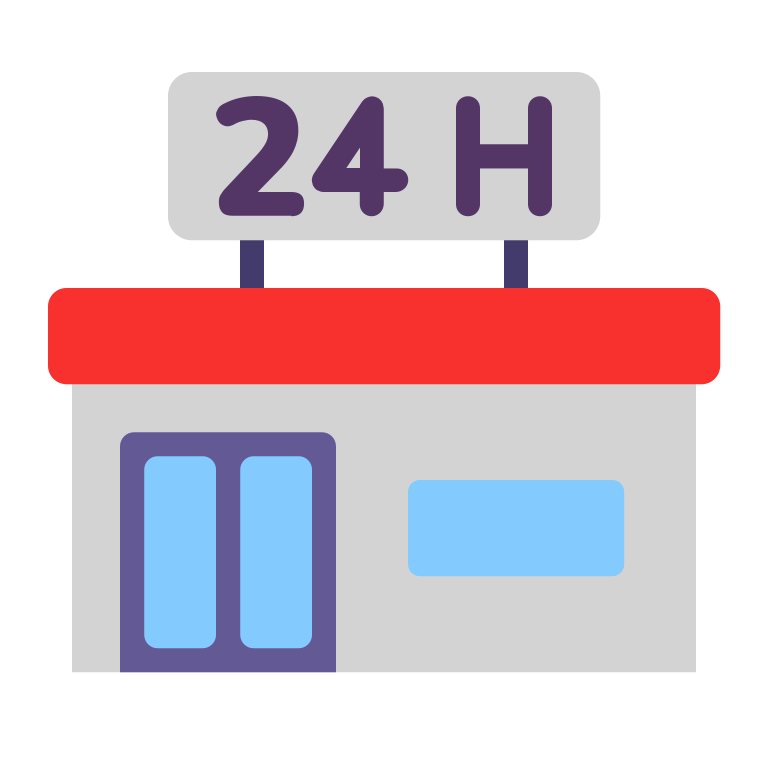
convenience store flat